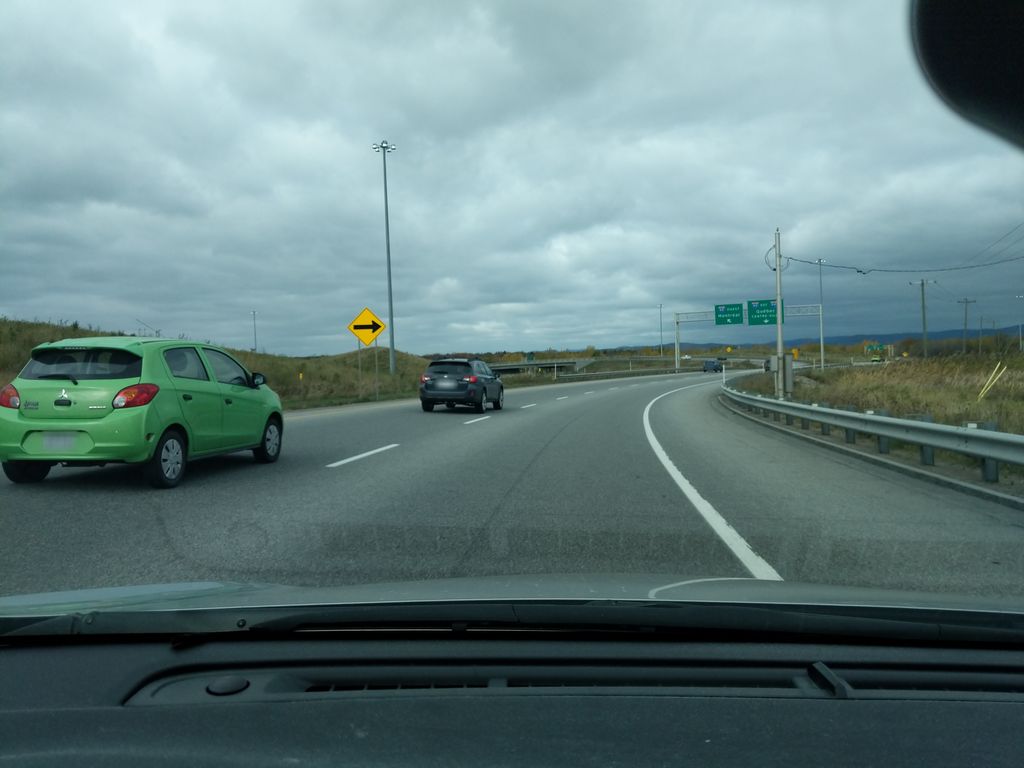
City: quebec_city